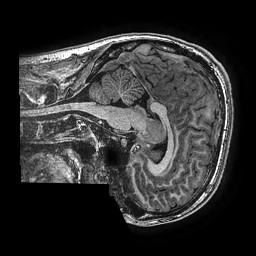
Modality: T1w
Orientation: sagittal
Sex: male
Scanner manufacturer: ge
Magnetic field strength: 3 T
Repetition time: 0.00766 s
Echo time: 0.003476 s